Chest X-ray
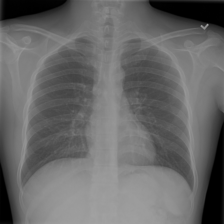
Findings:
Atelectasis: negative
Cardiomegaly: negative
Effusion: negative
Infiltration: negative
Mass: negative
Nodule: negative
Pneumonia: negative
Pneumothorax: negative
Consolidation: negative
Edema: negative
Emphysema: negative
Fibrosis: negative
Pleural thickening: negative
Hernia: negative